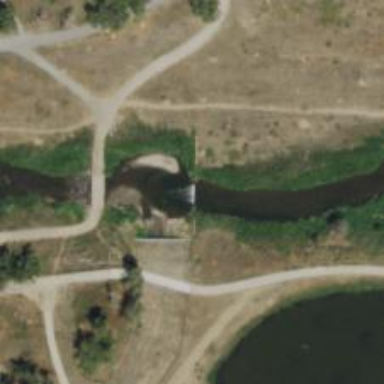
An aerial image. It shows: Weir along the waterway.